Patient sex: M
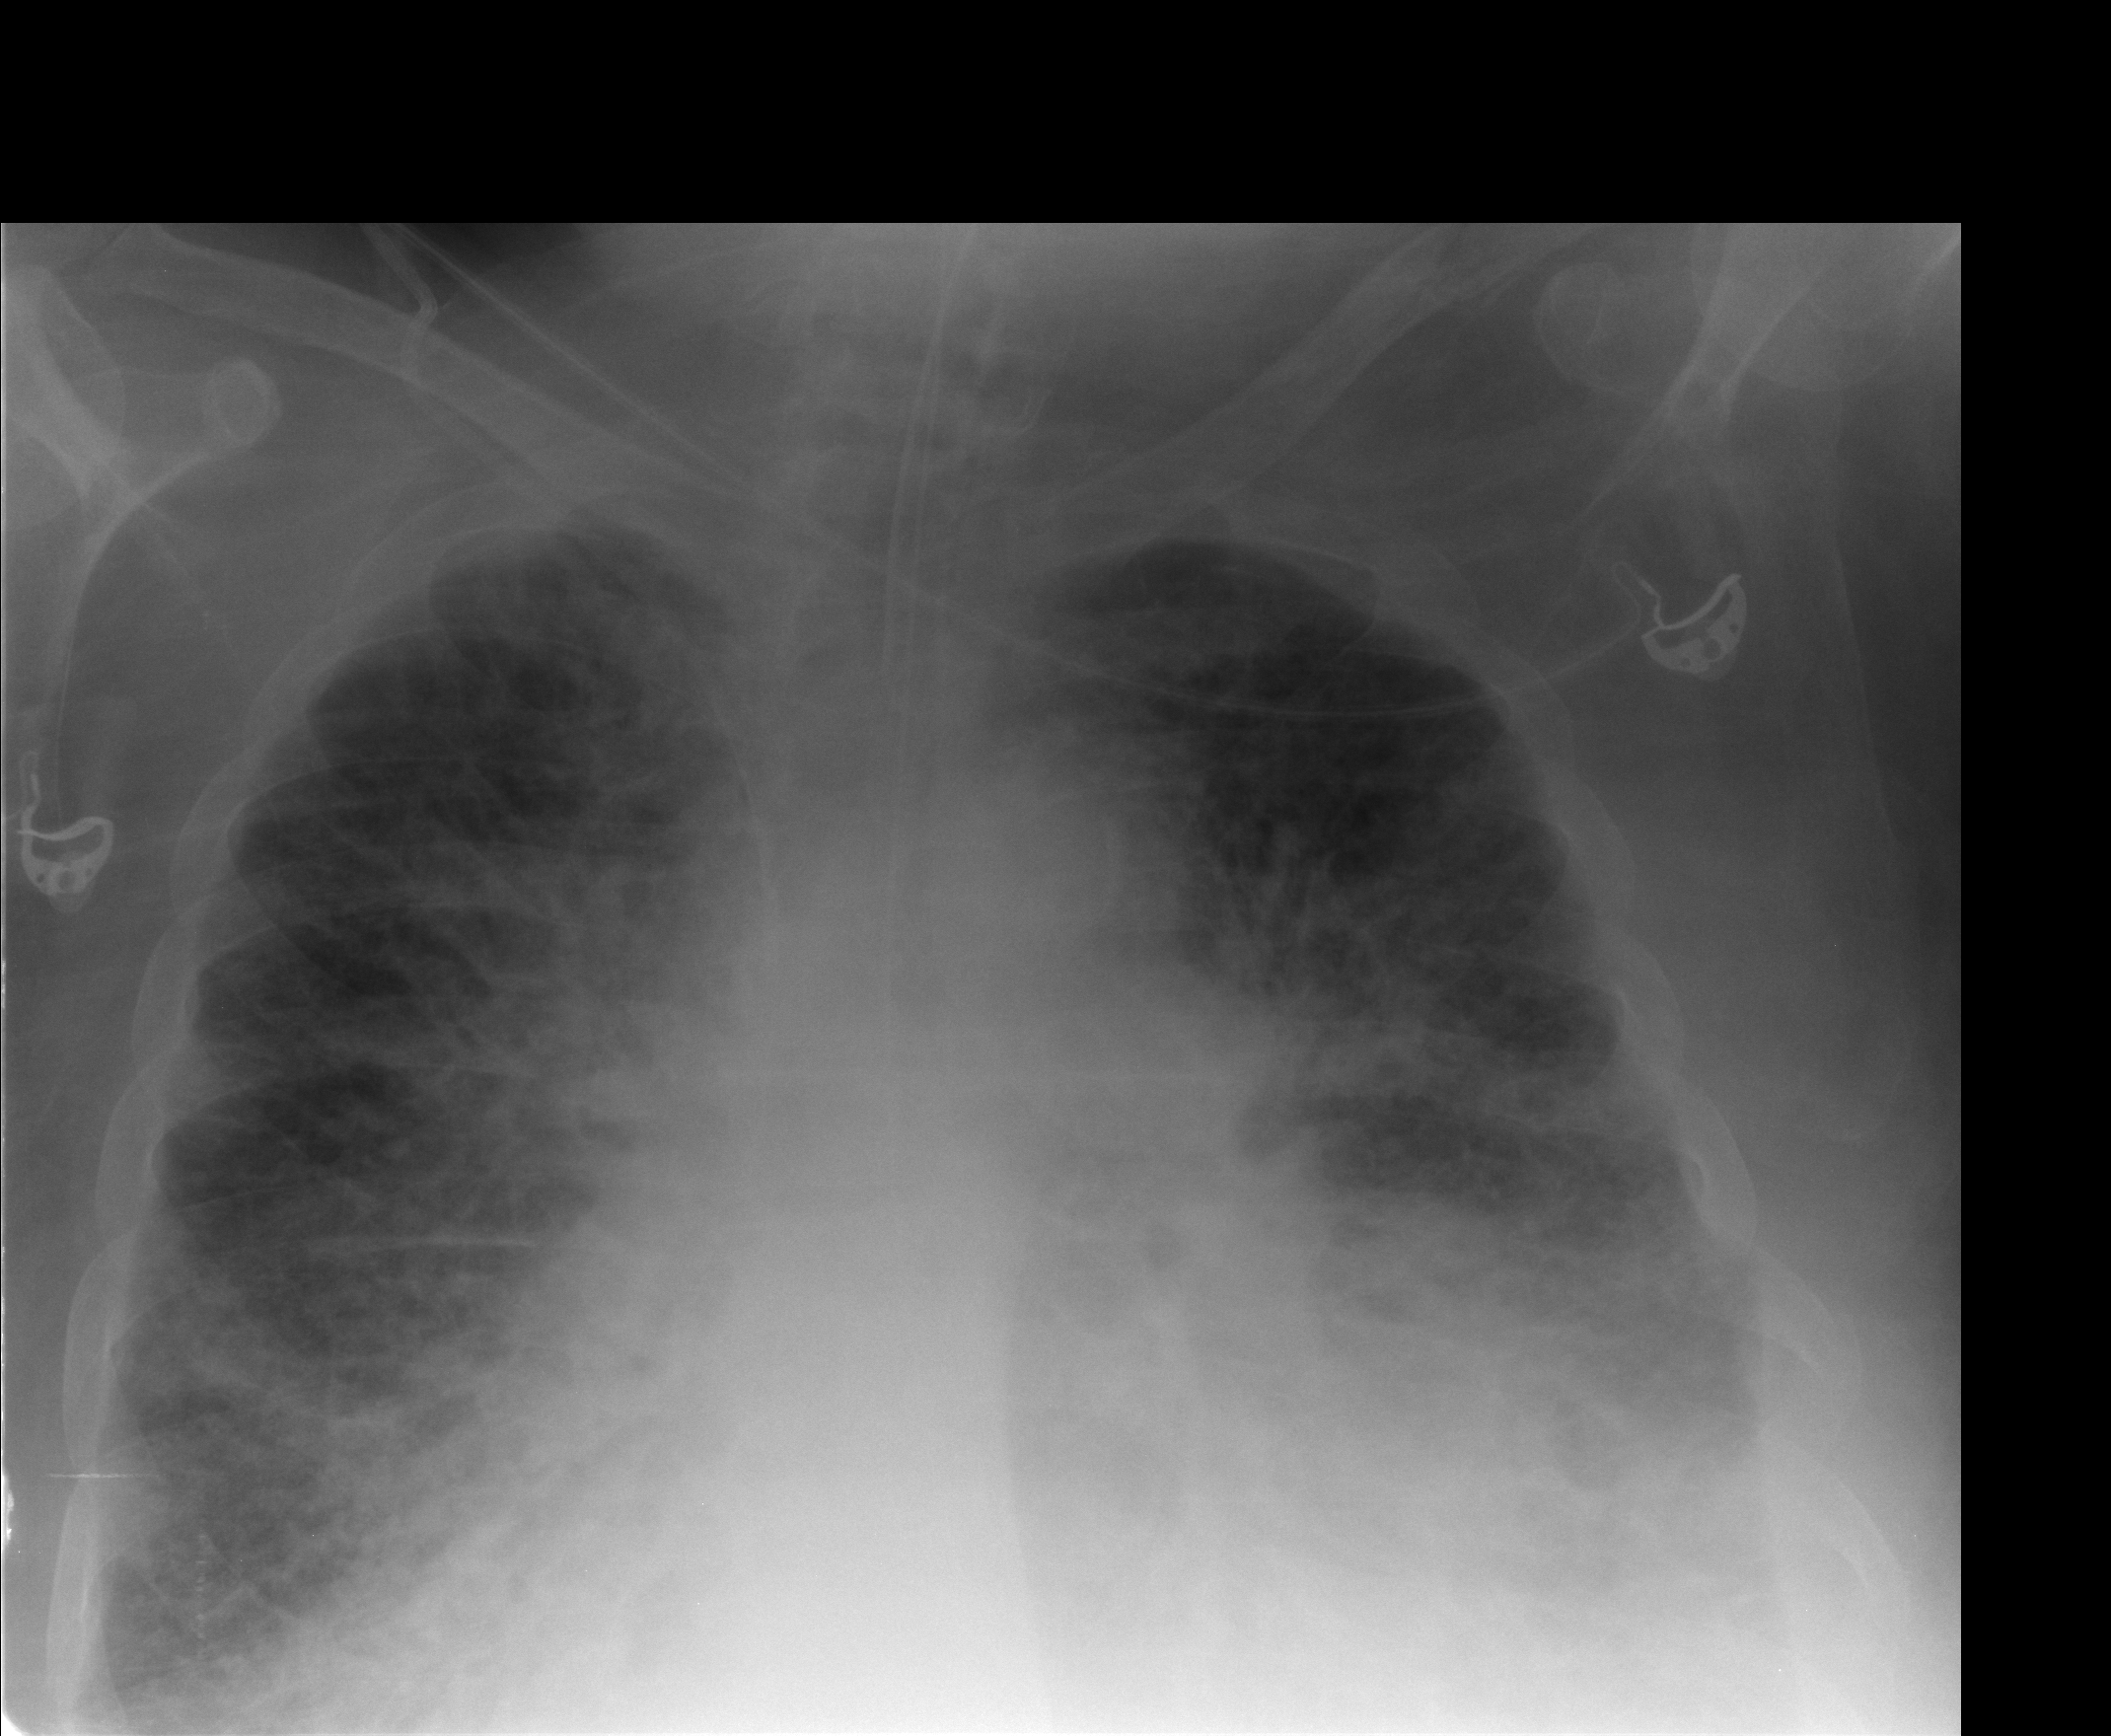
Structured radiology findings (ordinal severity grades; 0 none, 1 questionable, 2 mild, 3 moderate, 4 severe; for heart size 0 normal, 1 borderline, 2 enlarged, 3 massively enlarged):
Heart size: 2
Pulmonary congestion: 3
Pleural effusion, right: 2
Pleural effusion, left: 2
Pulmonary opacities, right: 3
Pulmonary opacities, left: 3
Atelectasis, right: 3
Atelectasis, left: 2